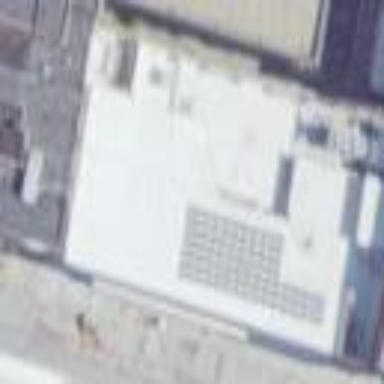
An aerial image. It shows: Commercial building.